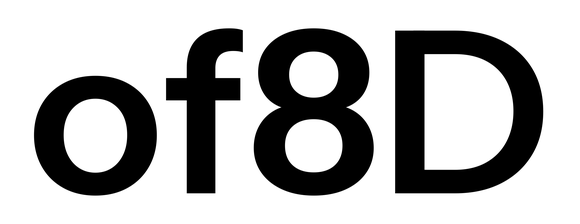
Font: InstrumentSans_SemiBold